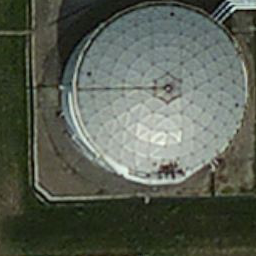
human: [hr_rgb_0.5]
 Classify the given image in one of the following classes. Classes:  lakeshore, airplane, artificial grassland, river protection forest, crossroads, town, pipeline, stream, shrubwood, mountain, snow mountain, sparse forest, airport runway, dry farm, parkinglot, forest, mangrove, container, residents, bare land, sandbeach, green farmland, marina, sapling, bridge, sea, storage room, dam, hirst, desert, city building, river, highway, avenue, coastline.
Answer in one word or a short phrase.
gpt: storage room